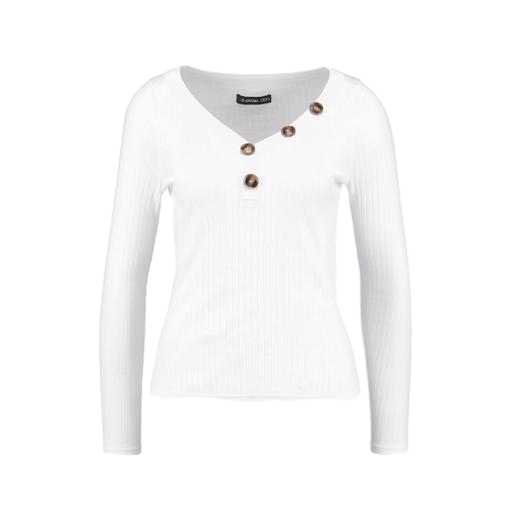
white henley long-sleeved ribbed-jersey top, white long sleeve button, white long-sleeve top, white background